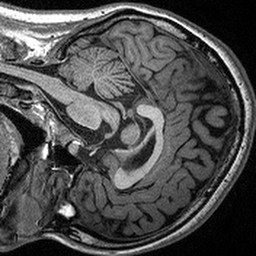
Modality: T1w
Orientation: sagittal
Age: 19
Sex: female
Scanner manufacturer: siemens
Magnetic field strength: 3 T
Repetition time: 2.3 s
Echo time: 0.00298 s